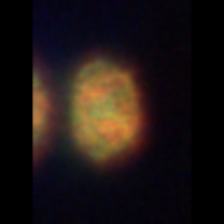
Taxon: Thalassiosira
Group: Diatoms